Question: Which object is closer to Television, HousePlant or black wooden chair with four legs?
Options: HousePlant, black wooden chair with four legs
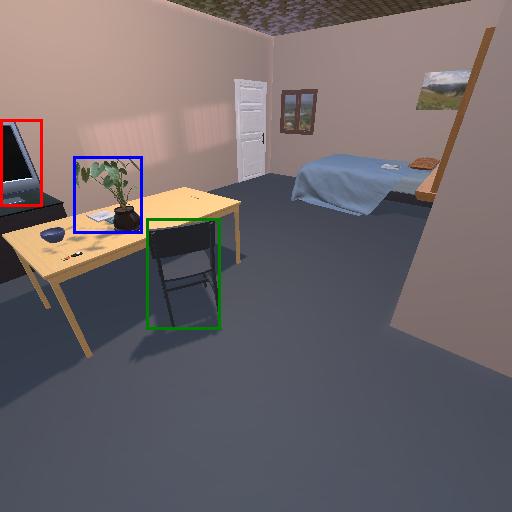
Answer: HousePlant